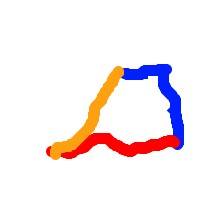
Shape: trapezoid